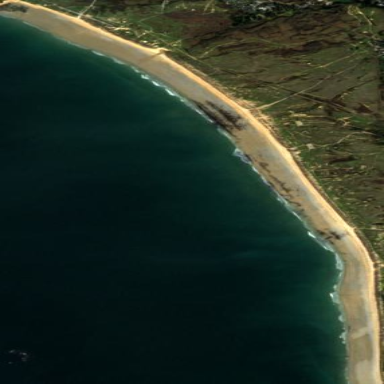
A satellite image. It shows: Scenic beach with natural beauty.